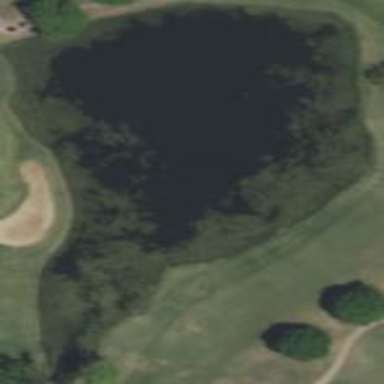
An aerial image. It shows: Water hazard on golf course. The hazard is natural water feature.